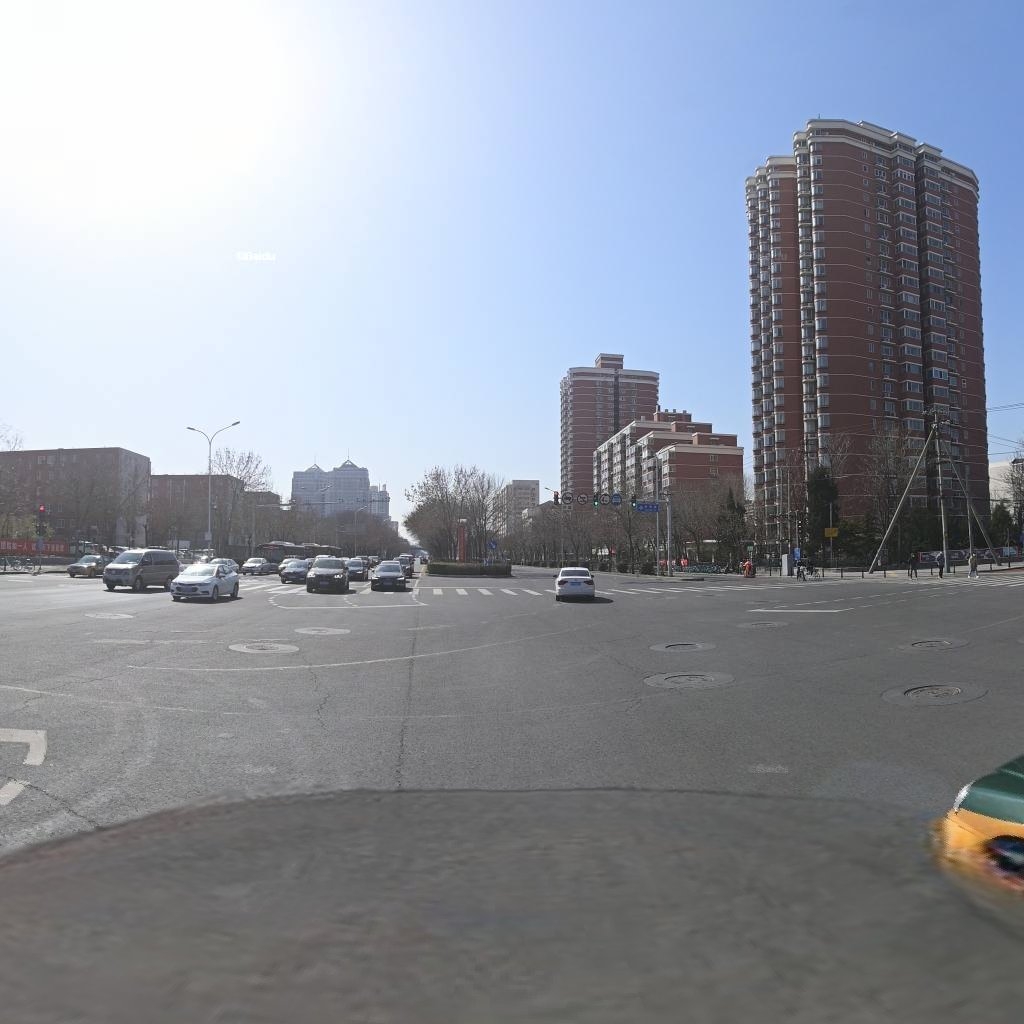
Region: Haidian
Road damage annotations: longitudinal crack, longitudinal crack, transverse crack, manhole cover, manhole cover, manhole cover, manhole cover, manhole cover, manhole cover, manhole cover, transverse patch, transverse patch, manhole cover